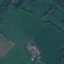
Land use / land cover class: Pasture